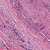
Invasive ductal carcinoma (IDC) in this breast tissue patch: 1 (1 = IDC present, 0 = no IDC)